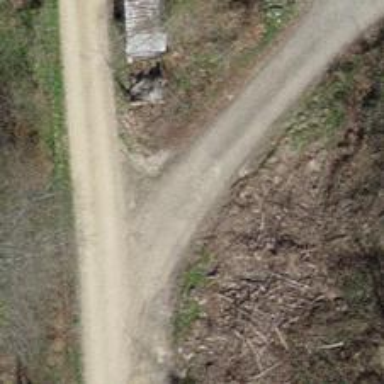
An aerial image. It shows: Unpaved track with grade 3 track type.